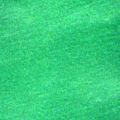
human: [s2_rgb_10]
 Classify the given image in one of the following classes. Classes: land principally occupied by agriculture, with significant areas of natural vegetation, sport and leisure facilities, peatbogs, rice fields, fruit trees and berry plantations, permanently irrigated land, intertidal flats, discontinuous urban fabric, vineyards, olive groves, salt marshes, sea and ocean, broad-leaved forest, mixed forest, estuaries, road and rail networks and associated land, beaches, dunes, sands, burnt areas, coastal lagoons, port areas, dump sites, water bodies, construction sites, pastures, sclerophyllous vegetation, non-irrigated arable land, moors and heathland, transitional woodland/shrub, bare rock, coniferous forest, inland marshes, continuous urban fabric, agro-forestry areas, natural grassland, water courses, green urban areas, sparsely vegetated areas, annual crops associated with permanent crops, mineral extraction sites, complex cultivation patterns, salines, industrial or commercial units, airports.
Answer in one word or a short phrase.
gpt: sea and ocean